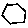
Label: hexagon